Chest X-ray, AP view. Patient: 27 years old, sex M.
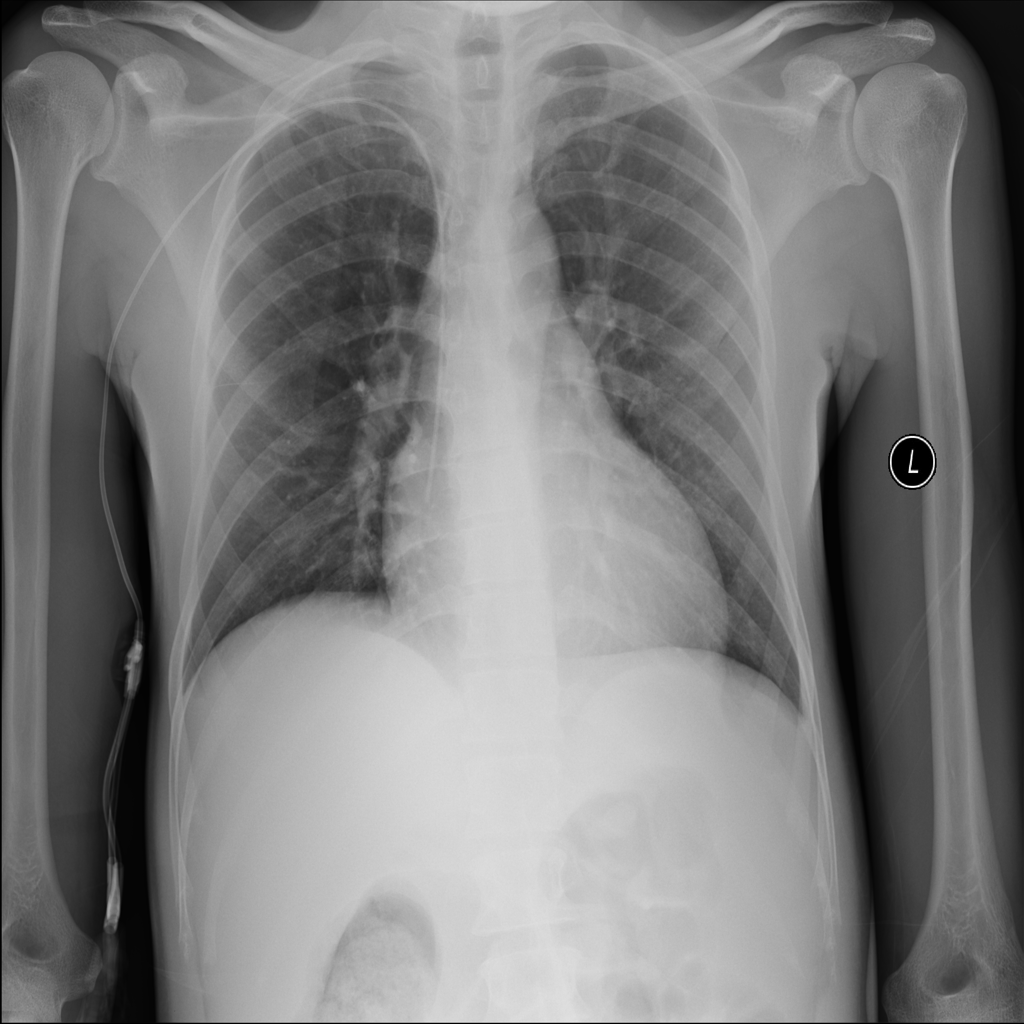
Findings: No Finding